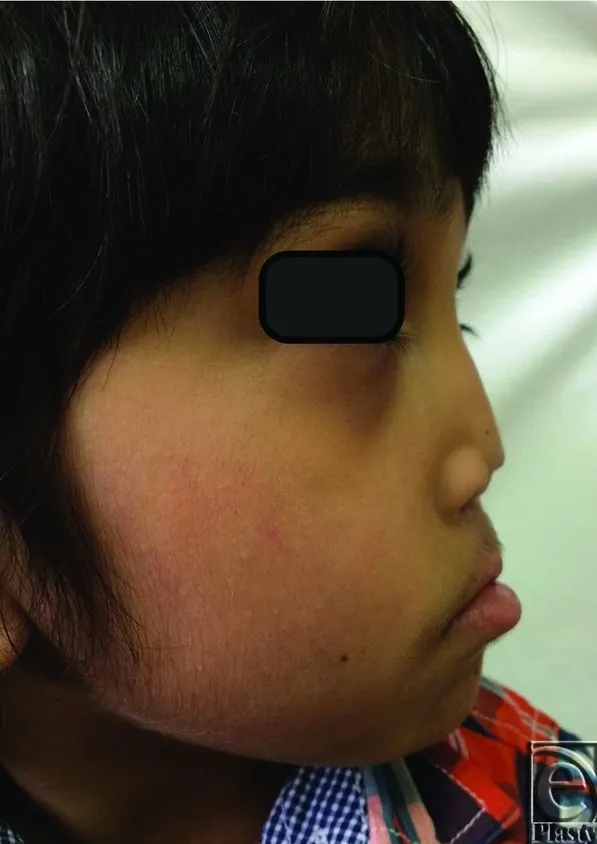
Preoperative lateral view with an apparent collapse of the nose and flattening of the nasal dorsum.
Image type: medical_photograph (oral_photograph)